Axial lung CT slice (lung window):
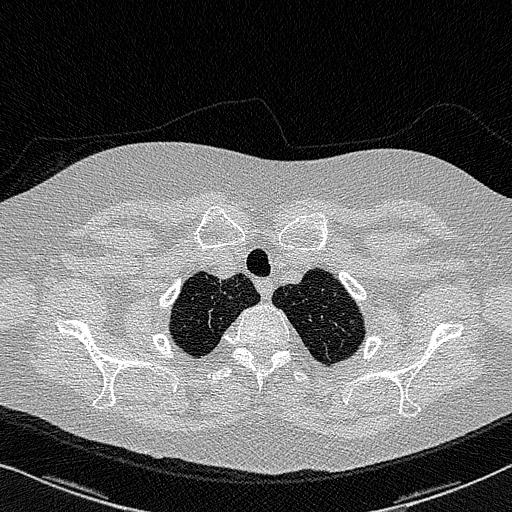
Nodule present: no